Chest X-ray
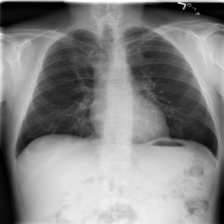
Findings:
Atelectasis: negative
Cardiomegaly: negative
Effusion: negative
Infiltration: negative
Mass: negative
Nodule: negative
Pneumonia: negative
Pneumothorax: negative
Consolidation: negative
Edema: negative
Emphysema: negative
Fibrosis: negative
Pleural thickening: negative
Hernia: negative